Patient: sex F, age 26
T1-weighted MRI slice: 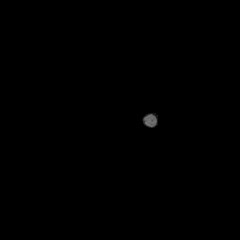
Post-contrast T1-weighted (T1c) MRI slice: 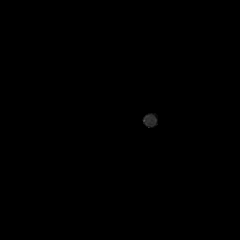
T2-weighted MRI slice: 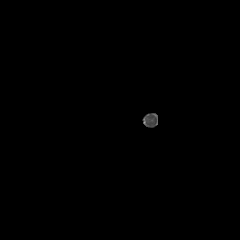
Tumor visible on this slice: no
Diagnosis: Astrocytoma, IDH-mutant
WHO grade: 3